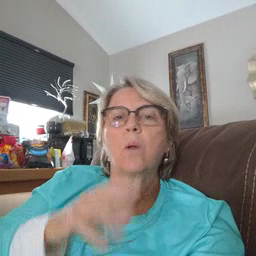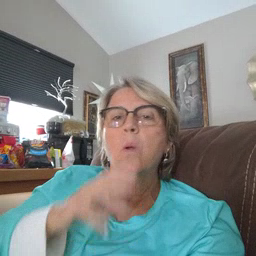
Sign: awake